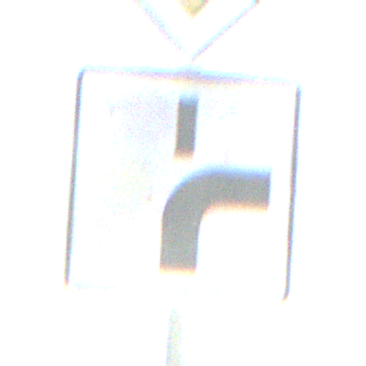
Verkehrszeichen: VerlaufVorfahrtsstrasse8
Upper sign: Vorfahrtsstrasse
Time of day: SunriseSunset
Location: Outdoor (Nature)
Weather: PartlyCloudy
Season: NotSpecified
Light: Natural